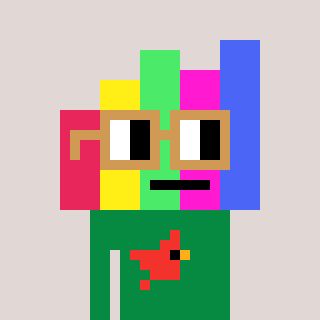
a pixel art character with square brown glasses, a bar chart-shaped head and a green-colored body on a warm background